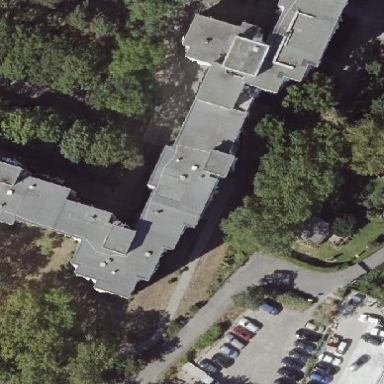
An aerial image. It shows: Building with apartments and flat roof.